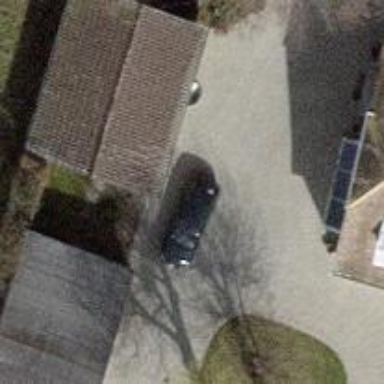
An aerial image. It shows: Group of garages.